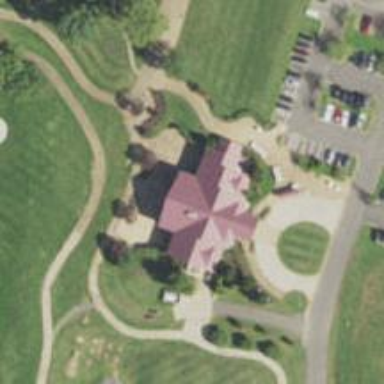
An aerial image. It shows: Clubhouse for golf.